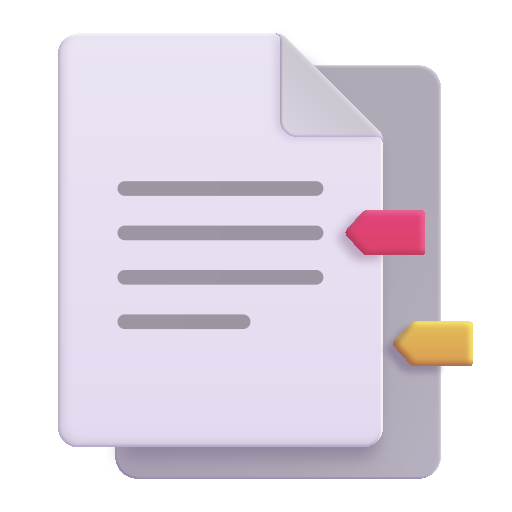
bookmark tabs color